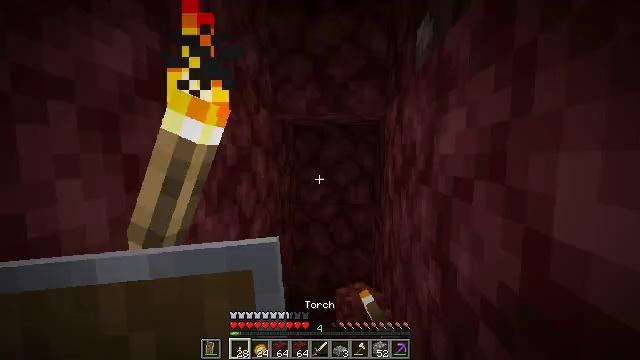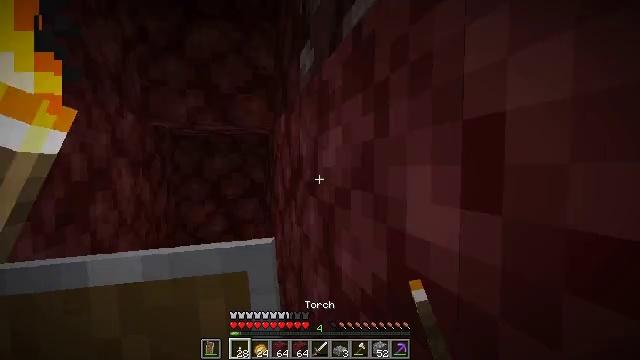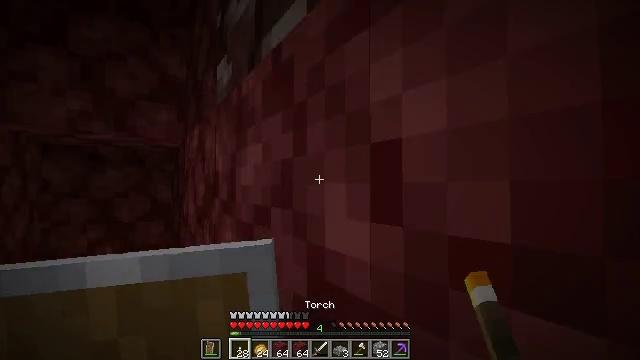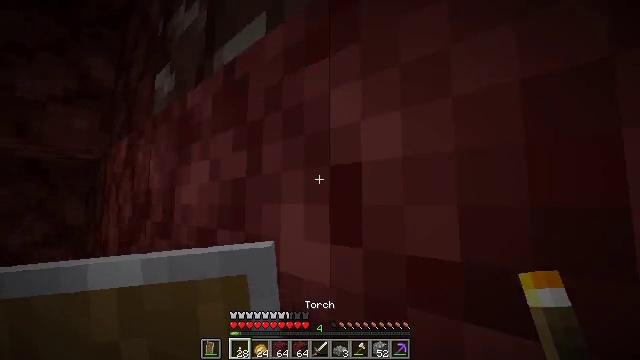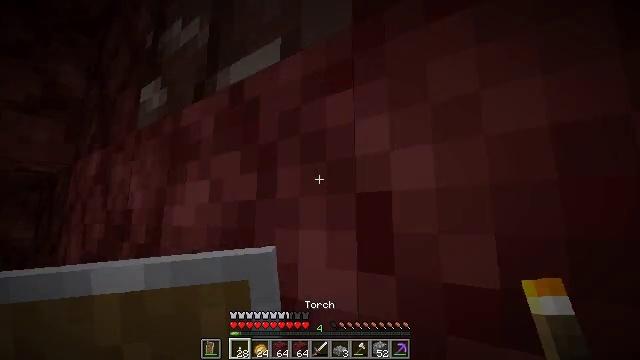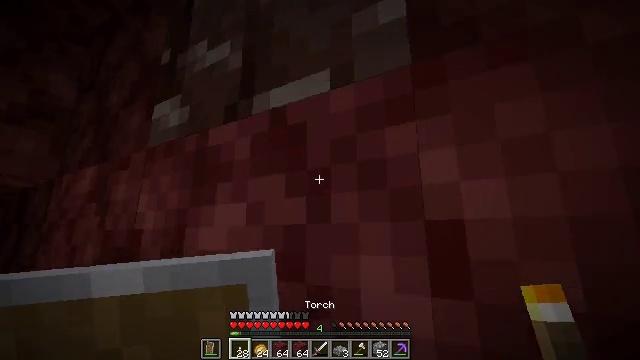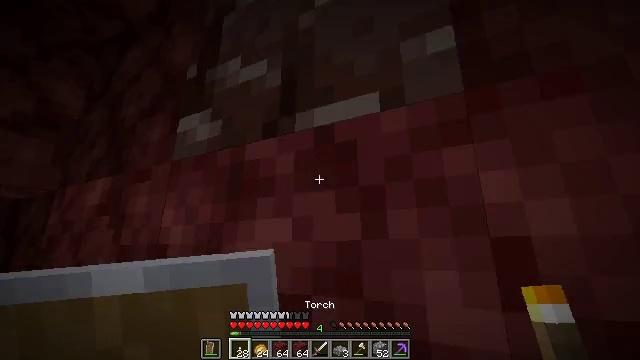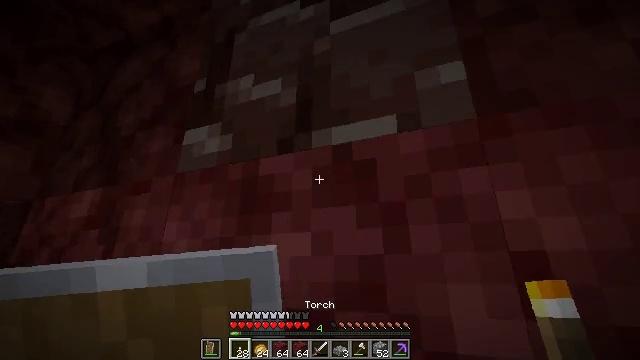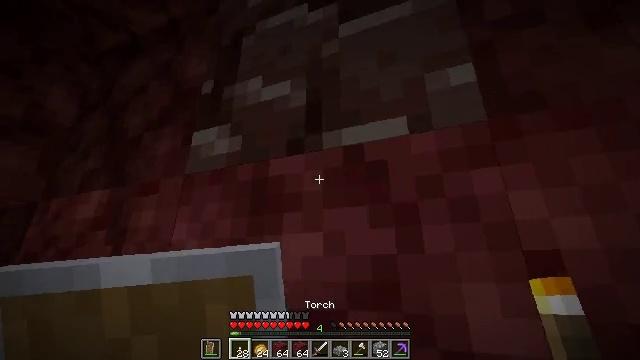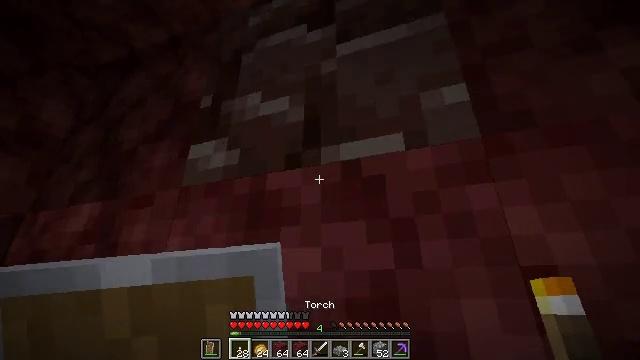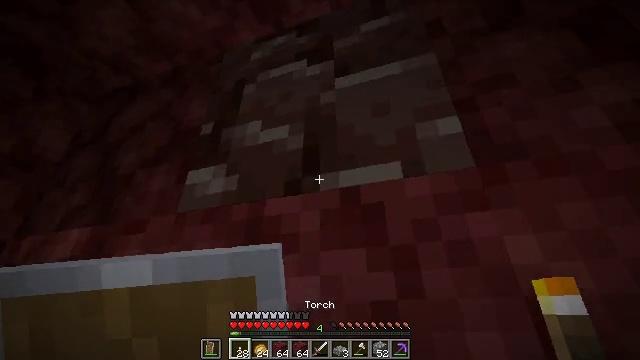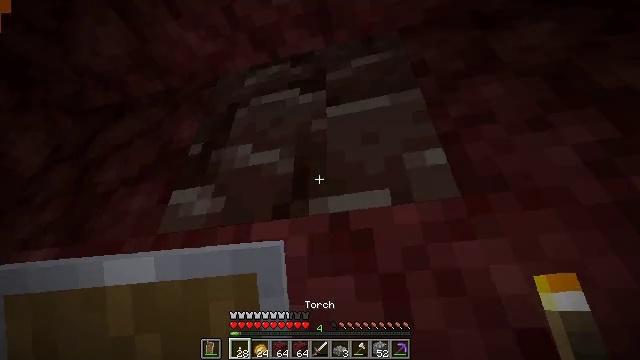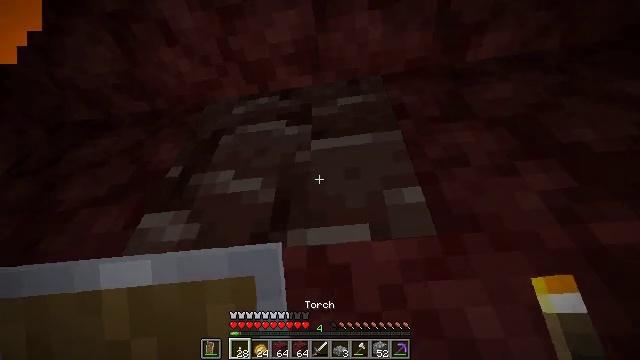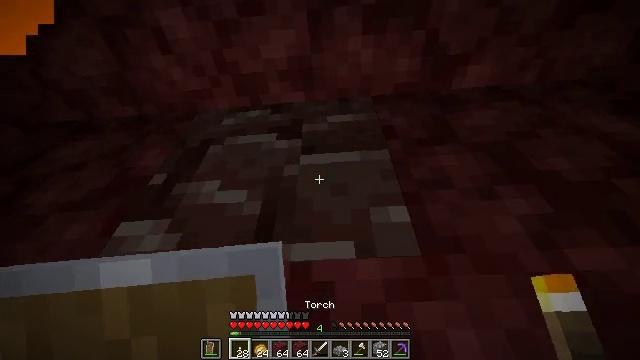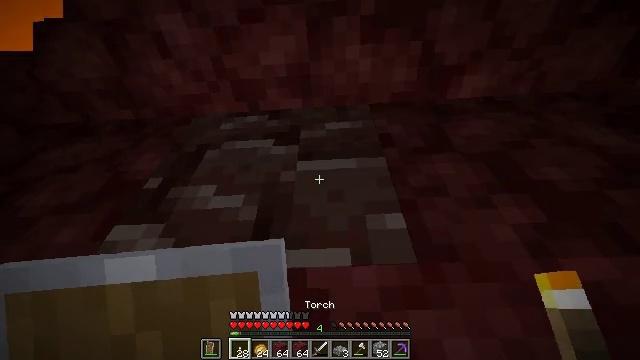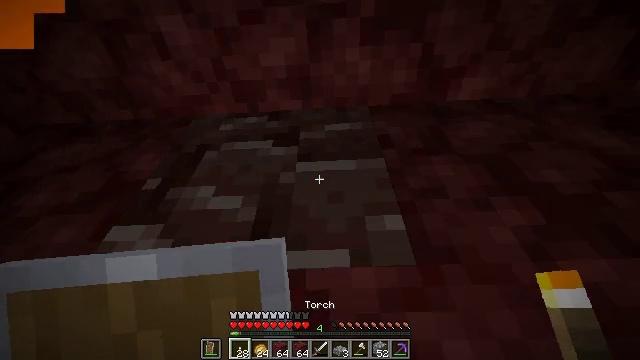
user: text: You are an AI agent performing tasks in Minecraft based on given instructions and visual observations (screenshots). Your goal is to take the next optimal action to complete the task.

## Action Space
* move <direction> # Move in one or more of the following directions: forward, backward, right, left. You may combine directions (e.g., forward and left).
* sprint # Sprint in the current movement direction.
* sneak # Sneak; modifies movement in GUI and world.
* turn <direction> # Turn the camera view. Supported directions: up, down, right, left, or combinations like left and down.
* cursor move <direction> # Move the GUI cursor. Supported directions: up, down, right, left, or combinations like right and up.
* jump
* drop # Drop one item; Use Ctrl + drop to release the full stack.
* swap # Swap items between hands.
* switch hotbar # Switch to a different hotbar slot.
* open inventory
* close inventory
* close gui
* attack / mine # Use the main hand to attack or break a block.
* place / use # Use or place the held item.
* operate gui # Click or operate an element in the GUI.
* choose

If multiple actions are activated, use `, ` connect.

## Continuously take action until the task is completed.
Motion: motion action
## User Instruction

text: Mine the ancient debris in the Nether.
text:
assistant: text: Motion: turn right and up
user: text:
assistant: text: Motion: turn right and up
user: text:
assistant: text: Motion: move left, turn right and up
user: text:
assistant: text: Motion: move left, turn right and up
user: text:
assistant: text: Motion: move left, turn right and up
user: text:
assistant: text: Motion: turn right and up
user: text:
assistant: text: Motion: turn right and up
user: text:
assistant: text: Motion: no_op
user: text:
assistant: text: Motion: turn right and up
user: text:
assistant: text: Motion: turn right and up
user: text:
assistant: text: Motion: turn right and up
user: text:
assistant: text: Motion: turn right and up
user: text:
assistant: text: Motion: turn right and up
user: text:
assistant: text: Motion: turn right and up
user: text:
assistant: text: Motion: no_op
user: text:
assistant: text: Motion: no_op
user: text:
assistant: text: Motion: turn left
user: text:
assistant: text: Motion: no_op
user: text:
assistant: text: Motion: no_op
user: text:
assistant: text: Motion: no_op
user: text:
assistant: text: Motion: no_op
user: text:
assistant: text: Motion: no_op
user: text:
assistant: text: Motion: no_op
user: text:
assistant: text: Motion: no_op
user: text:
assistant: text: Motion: no_op
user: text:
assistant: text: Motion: no_op
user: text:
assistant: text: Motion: no_op
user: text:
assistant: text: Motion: no_op
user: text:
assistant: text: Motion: no_op
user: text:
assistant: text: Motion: no_op